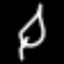
Label: leaf